Question: After I've added the new library to my project, I started to get this error:
> Error:Execution failed for task ':app:dexDebug'.
com.android.ide.common.internal.LoggedErrorException: Failed to run command:
D:\Android\sdkuild-tools.1.2\dx.bat --dex --no-optimize --output D:\Android\AndroidStudioProjects\Discountyppuild\intermediates\dex\debug --input-list=D:\Android\AndroidStudioProjects\Discountyppuild\intermediates mp\dex\debug\inputList.txt
Error Code:
2
Output:
UNEXPECTED TOP-LEVEL EXCEPTION:
com.android.dex.DexException: Multiple dex files define Landroid/support/annotation/AnimRes;
at com.android.dx.merge.DexMerger.readSortableTypes(DexMerger.java:596)
at com.android.dx.merge.DexMerger.getSortedTypes(DexMerger.java:554)
at com.android.dx.merge.DexMerger.mergeClassDefs(DexMerger.java:535)
at com.android.dx.merge.DexMerger.mergeDexes(DexMerger.java:171)
at com.android.dx.merge.DexMerger.merge(DexMerger.java:189)
at com.android.dx.command.dexer.Main.mergeLibraryDexBuffers(Main.java:454)
at com.android.dx.command.dexer.Main.runMonoDex(Main.java:303)
at com.android.dx.command.dexer.Main.run(Main.java:246)
at com.android.dx.command.dexer.Main.main(Main.java:215)
at com.android.dx.command.Main.main(Main.java:106)
I've looked through loads of similar questions on stackoverflow but didn't find the working solution.
Below's the screenshot of my project stucture and the build.gradle file of the library project (in libs folder), <URL>:

And here's my root build.gradle file:
'''
buildscript {
repositories {
jcenter()
maven {
url "https://jitpack.io"
}
}
dependencies {
classpath 'com.android.tools.build:gradle:1.0.0'
}
}
allprojects {
repositories {
jcenter()
maven {
url "https://jitpack.io"
}
}
}
'''
And here's the build.grandle from the app folder:
'''
apply plugin: 'com.android.application'
android {
compileSdkVersion 21
buildToolsVersion "21.1.2"
defaultConfig {
applicationId "com.discounty.discounty"
minSdkVersion 15
targetSdkVersion 21
versionCode 1
versionName "1.0"
}
buildTypes {
release {
minifyEnabled false
proguardFiles getDefaultProguardFile('proguard-android.txt'), 'proguard-rules.pro'
}
}
}
dependencies {
compile fileTree(dir: 'libs', include: ['*.jar'])
compile 'com.android.support:appcompat-v7:21.0.3'
compile 'cn.pedant.sweetalert:library:1.3'
compile 'com.android.support:recyclerview-v7:21.0.0'
compile 'com.getbase:floatingactionbutton:1.6.0'
compile 'com.yalantis:contextmenu:1.0.0'
compile('de.keyboardsurfer.android.widget:crouton:1.8.4@aar') {
exclude group: 'com.google.android', module: 'support-v4'
}
compile project('libs:swipe_menu_list_view')
}
'''
I tried cleaning the project, but it didn't help.
The new library that I've added (swipe_menu_list_view) contains the support-v4 dependency and I don't use support-v4 anywhere else in my project (or at least I think so), but I've read that this error might happen because different versions of the same library are used in one project.
Could you please help me with solving that problem?
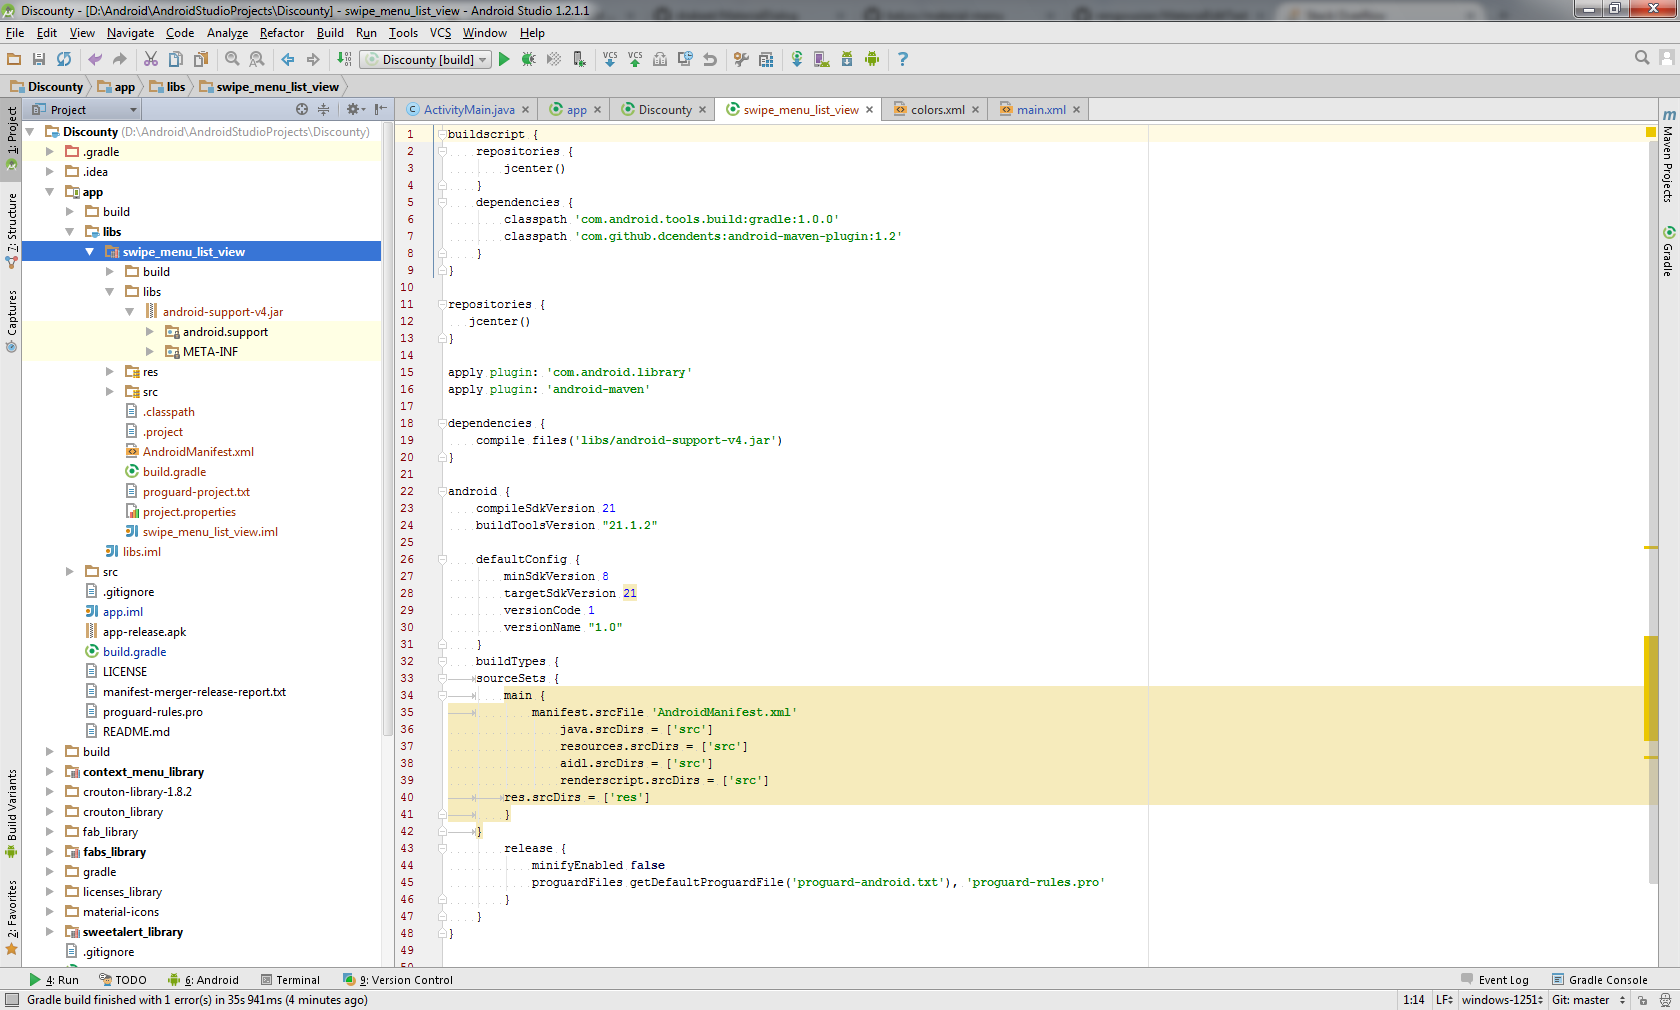
Answer: It happens when you are using 2 different versions of the same library.
You can render the dependency tree with the command 'gradle dependencies'
In your case:
''com.getbase:floatingactionbutton:1.6.0'' uses
'''
<dependency>
<groupId>com.android.support</groupId>
<artifactId>support-annotations</artifactId>
<version>19.1.0</version>
</dependency>
'''
while you 'appcompat 21.0.3' uses
'''
<dependency>
<groupId>com.android.support</groupId>
<artifactId>support-annotations</artifactId>
<version>21.0.3</version>
<scope>compile</scope>
</dependency>
'''
You can check if there is a updated version that uses the same 21.0.3 or you can exclude the dependency with:
'''
compile('com.getbase:floatingactionbutton:1.6.0') {
exclude group: 'com.android.support', module: 'support-annotations'
}
'''